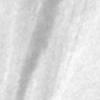
Label: change